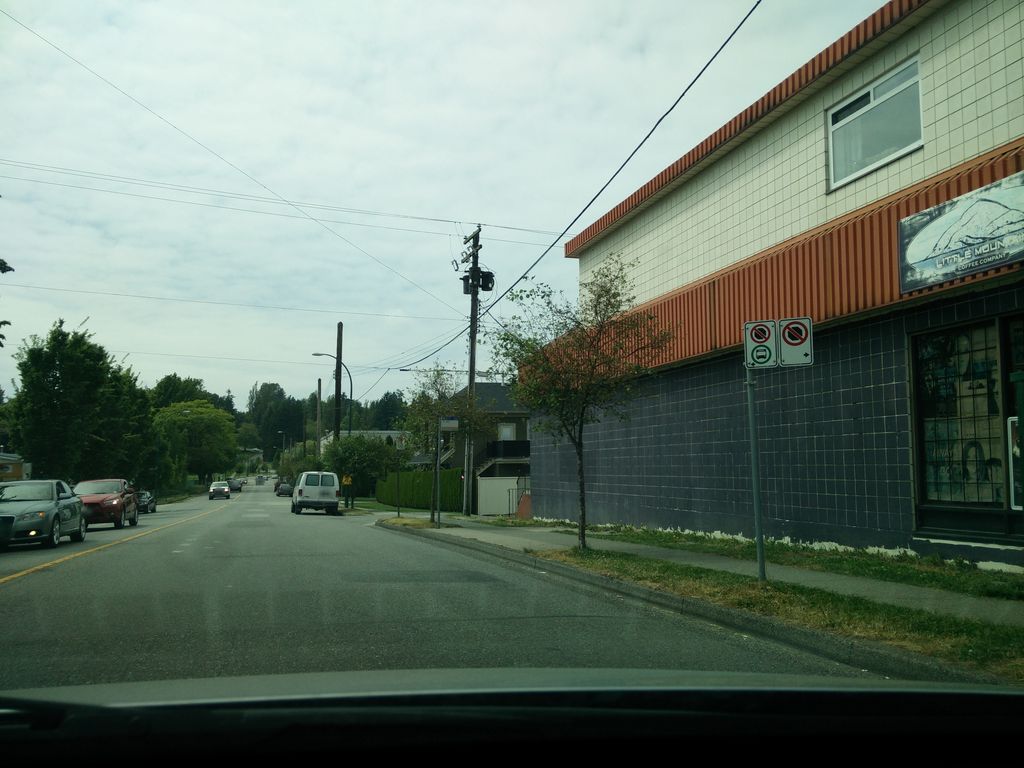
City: vancouver